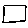
Label: square